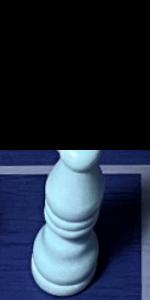
Label: Bishop_White